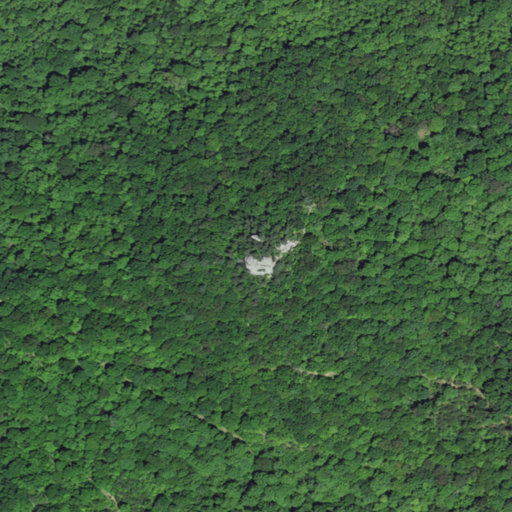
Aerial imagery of mountain in Kentucky named Chimney Rocks containing only deciduous forest